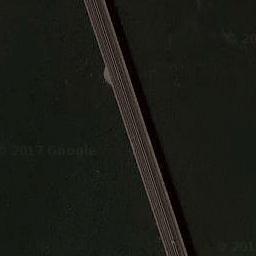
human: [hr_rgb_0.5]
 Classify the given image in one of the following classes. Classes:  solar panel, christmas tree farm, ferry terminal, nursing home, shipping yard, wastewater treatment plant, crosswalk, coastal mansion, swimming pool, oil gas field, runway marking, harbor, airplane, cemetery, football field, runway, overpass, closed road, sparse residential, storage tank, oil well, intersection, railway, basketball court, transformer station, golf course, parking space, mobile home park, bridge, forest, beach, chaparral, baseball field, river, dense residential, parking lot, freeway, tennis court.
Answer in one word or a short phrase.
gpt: bridge